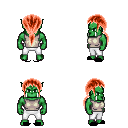
a pixel art fantasy rpg character, male body template, orc, green skin, white sleeveless shirt, white pants, red ponytail hairstyle, black slippers, four views (front, back, left, right), 2x2 character sprite sheet, small pixel art, hard edges, no anti-aliasing